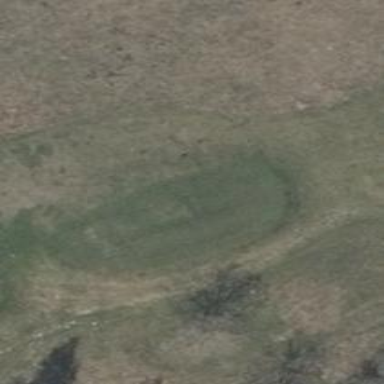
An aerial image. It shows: Golf tee.